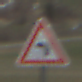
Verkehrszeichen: KurveLinks
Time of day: MorningAfternoon
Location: Outdoor (Nature)
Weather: PartlyCloudy
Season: NotSpecified
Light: Natural